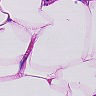
Metastatic tissue present: no